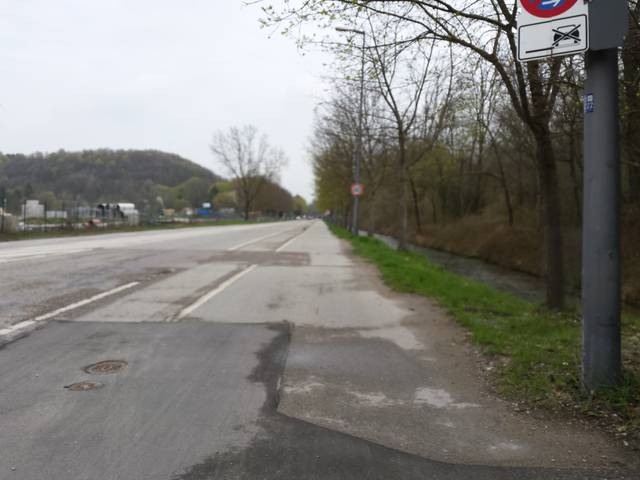
Region: Germany
Coordinates: 48.207, 11.632